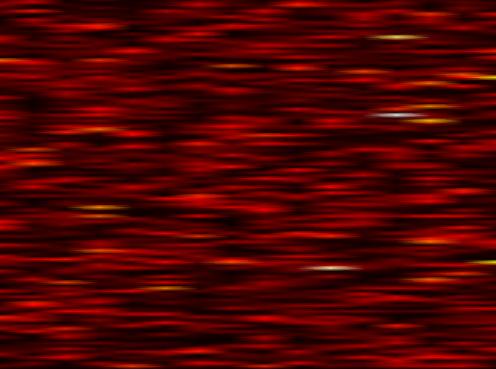
Label: FOFDM